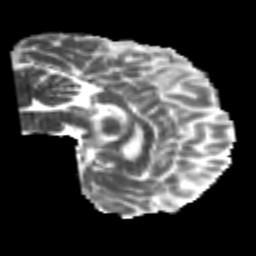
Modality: MD
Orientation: sagittal
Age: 22
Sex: male
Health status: healthy
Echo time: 0.074 s